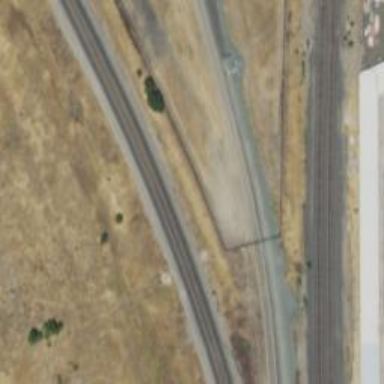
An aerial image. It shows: Railway yard.